Question: I have a Submit form and I originally used $_post to get the from data which worked perfectly.
But i then wanted to the user to see what they had inputed and verify that the information was correct before submitting.

So the user See's this screen clicks submit and it will the do the original functionality of submitting the data to an SQL Database. There for how do i get the form data from the original HTML form and get it too go through one php form in the form of $_post and get the same data to go through the next page.
Is there a PHP version of javascripts get.elementId ? How can I parse the variables of the original form through two php scripts.
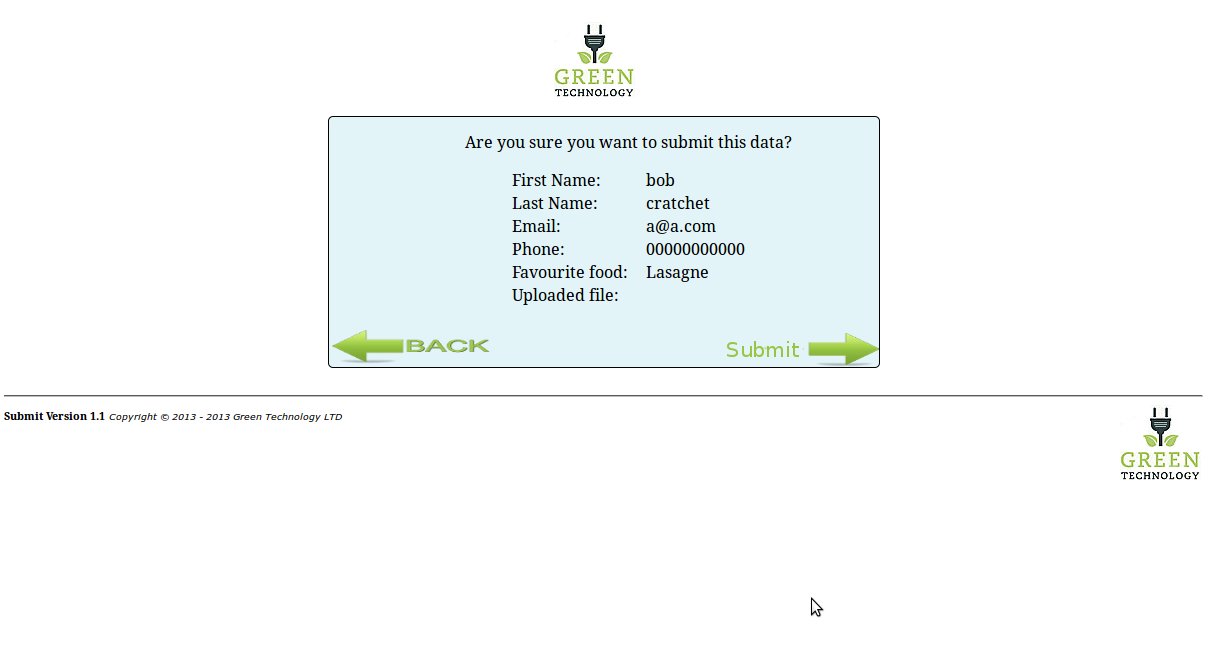
Answer: use 'session' or 'cookie' to store the posted data, after confirmation via this page store the data into db
in your confirmation php page
'''
$_SESSION['post_array'] = $_POST;
'''
and after confirmation
'''
$post_array = $_SESSION['post_array'];
$name = $post_array['first_name'];
.... etc.,
'''